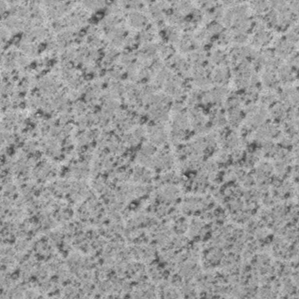
Label: frost